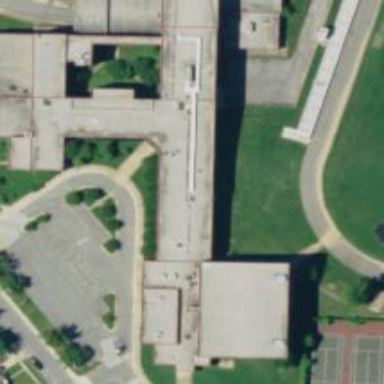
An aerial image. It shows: School.